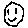
Label: smiley face